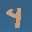
Label: 4